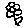
Label: flower